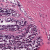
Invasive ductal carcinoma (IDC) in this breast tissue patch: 0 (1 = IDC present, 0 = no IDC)